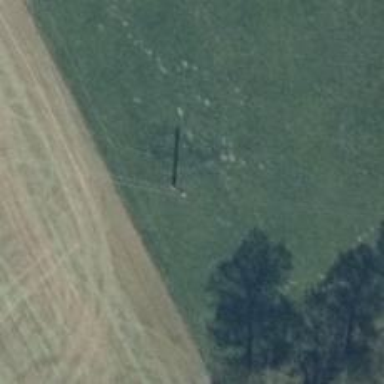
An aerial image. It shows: Minor power line.